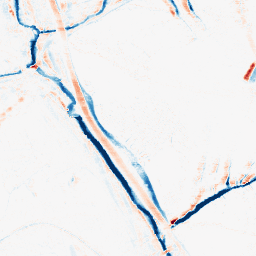
Category: morphological
Decomposition family: morphological_ellipse
Decomposition parameters: operation: average
width: 5
height: 10
Upsampling method: bspline
Upsampling parameters: scale: 8
Upsampling scale: 8